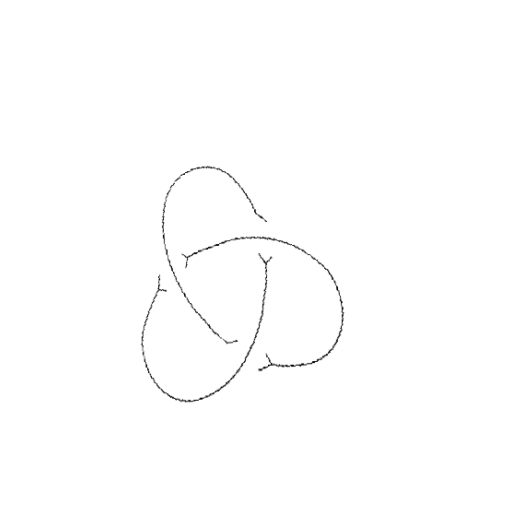
Crossing number: 3